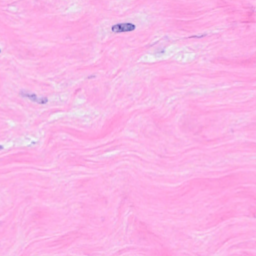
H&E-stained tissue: Breast